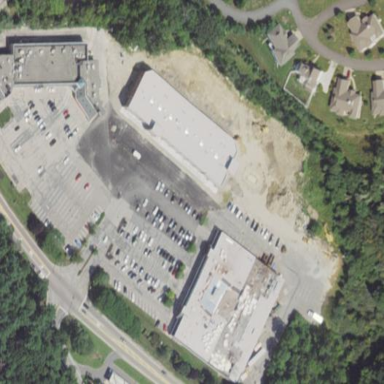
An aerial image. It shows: Retail area.